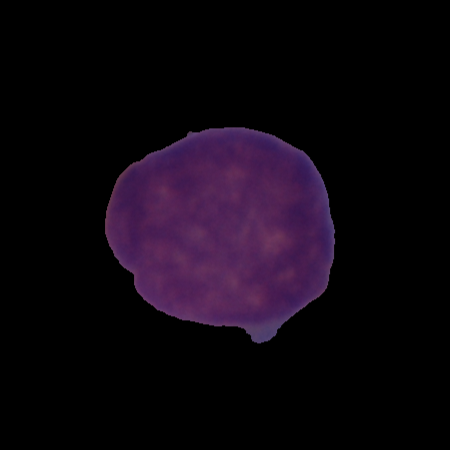
Label: cancer